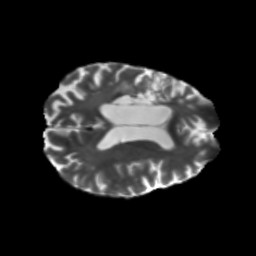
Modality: T2w
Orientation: axial
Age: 68
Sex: female
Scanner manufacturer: siemens
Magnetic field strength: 3 T
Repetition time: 5.25 s
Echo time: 0.08 s